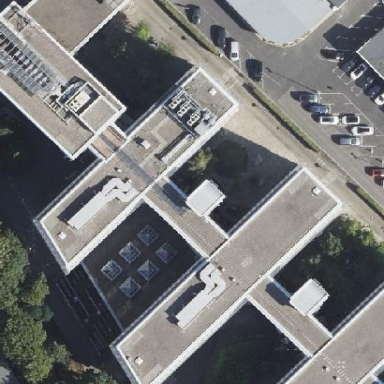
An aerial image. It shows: Office building with flat roof.